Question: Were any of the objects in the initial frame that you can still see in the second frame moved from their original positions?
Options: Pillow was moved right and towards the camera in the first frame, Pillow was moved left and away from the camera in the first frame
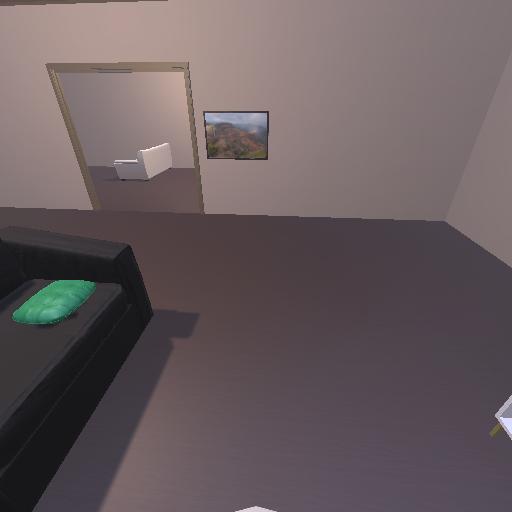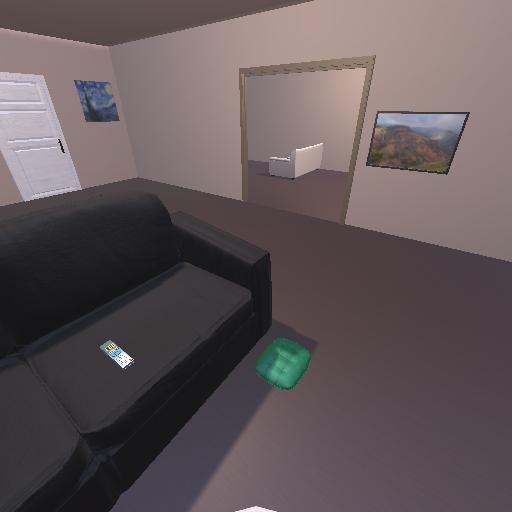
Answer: Pillow was moved right and towards the camera in the first frame